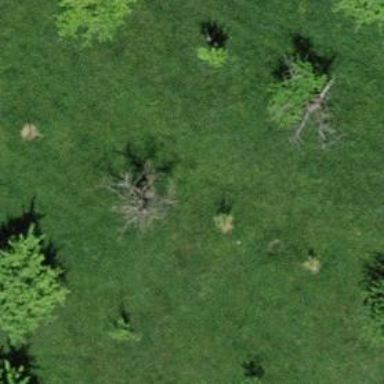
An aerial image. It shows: Broadleaved tree with lush foliage.